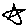
Label: star